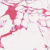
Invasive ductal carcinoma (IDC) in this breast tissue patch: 0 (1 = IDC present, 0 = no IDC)